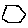
Label: hexagon